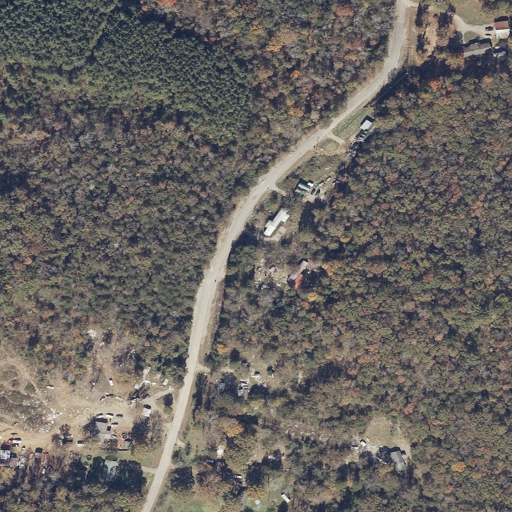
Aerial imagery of gap in Alabama named Rocky Gap containing deciduous forest, evergreen forest, pasture, mixed forest, low intensity development, medium intensity development, and open development